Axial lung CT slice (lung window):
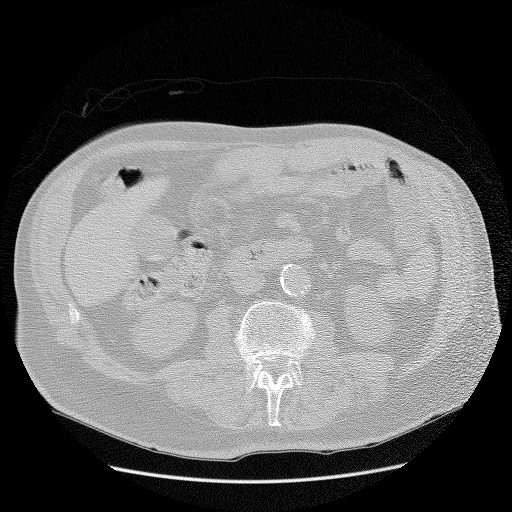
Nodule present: no